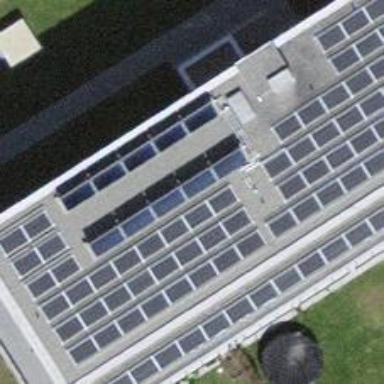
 consisting of solar photovoltaic panels."